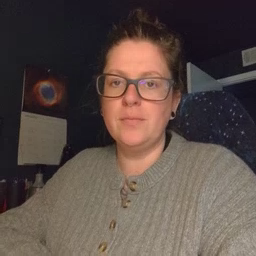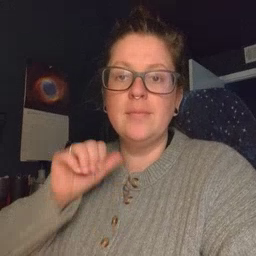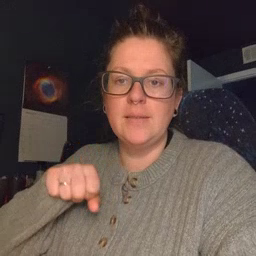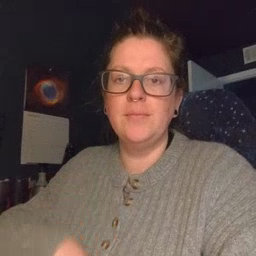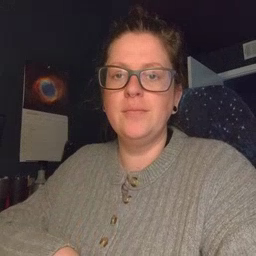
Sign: yes